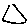
Label: triangle